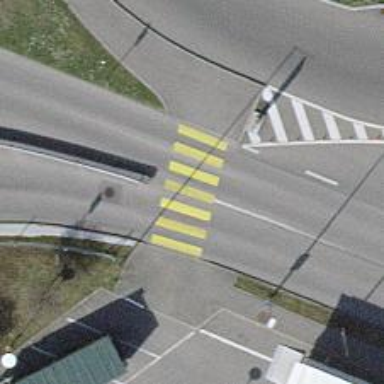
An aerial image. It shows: Uncontrolled zebra crossing on the road.